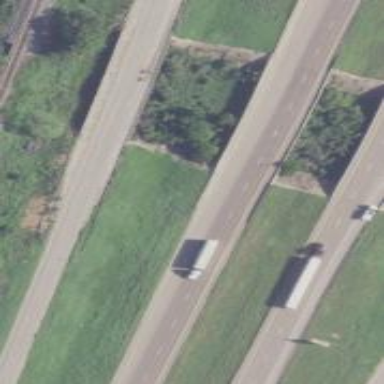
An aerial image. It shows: Motorway bridge.